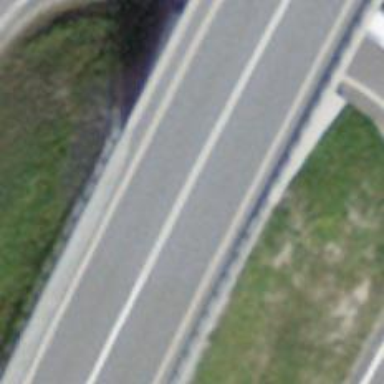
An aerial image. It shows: Primary highway bridge with asphalt surface and no sidewalk.